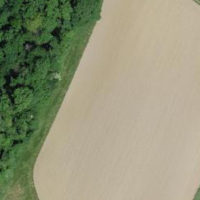
EUNIS habitat code: 52
Species observed at this site:
Lathraea squamaria